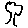
Label: tree